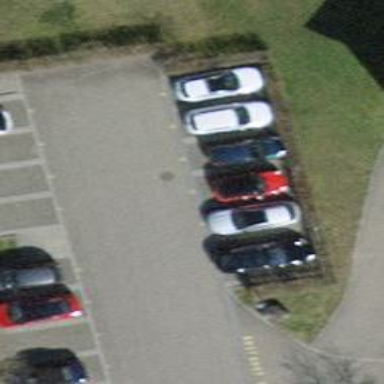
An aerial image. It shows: Parking area with surface.